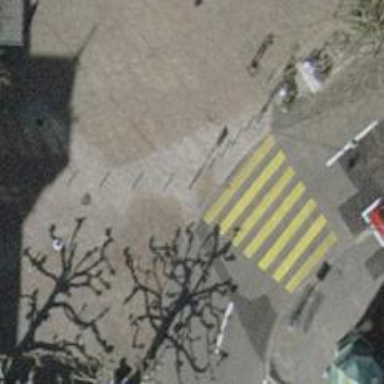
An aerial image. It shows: Sidewalk with sett surface.